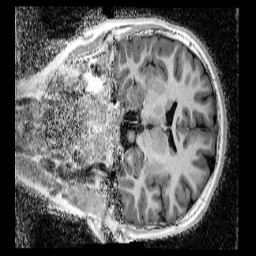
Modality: UNIT1_denoised
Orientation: coronal
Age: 11
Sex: male
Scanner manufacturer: siemens
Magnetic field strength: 3 T
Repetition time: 4 s
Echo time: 0.00299 s